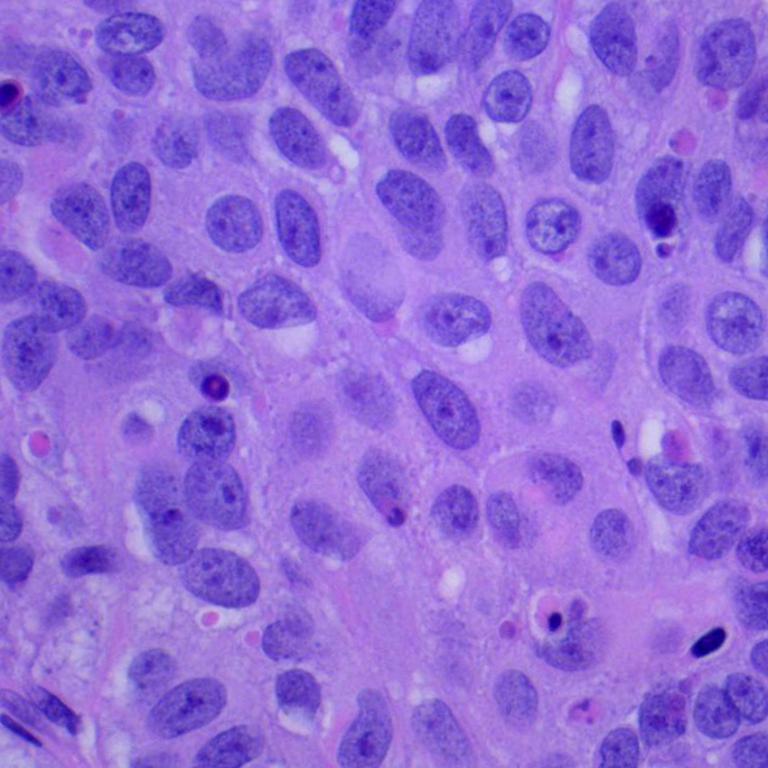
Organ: lung
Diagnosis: squamous carcinomas